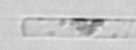
Label: Leptocylindrus